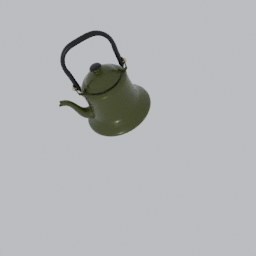
Label: tools